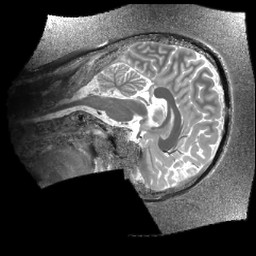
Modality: T1map
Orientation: sagittal
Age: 21
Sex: female
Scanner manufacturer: siemens
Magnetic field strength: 6.98 T
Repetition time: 6 s
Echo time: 0.00283 s